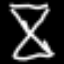
Label: hourglass